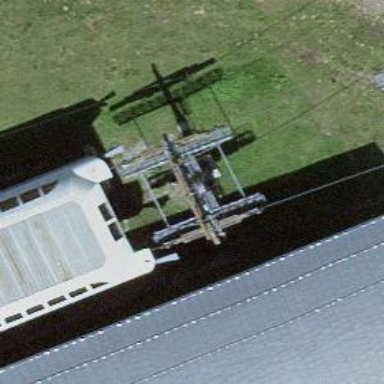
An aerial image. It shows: Chair lift captured from aerial perspective.